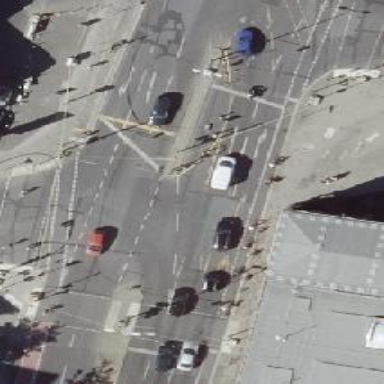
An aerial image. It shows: Road with traffic signals.